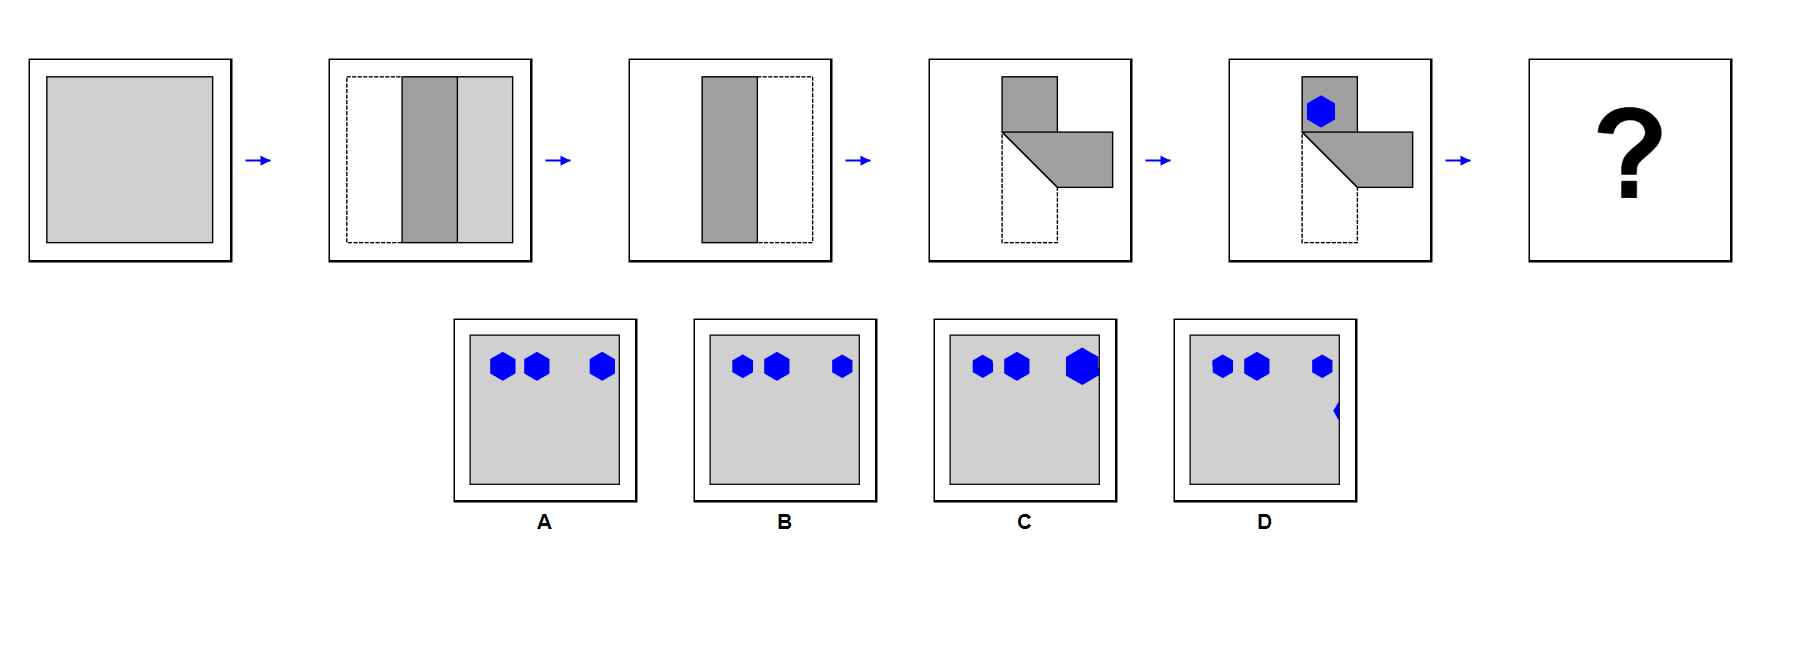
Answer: A